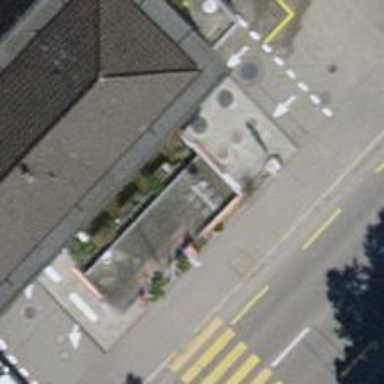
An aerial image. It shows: Fuel station.